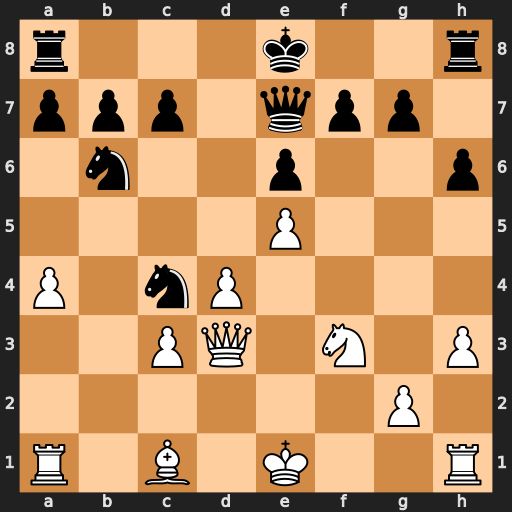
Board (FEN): r3k2r/ppp1qpp1/1n2p2p/4P3/P1nP4/2PQ1N1P/6P1/R1B1K2R
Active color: w
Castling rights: KQkq
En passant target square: -
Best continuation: a5 Nxa5 Rxa5